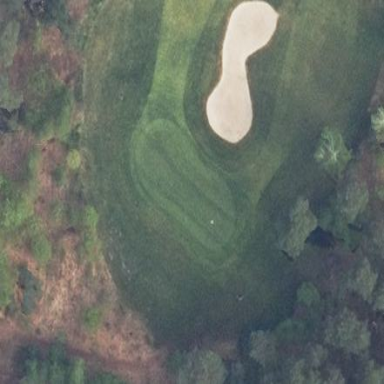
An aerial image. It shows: Golf green.